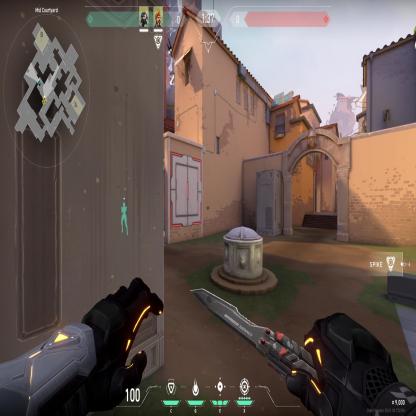
Label: teammate